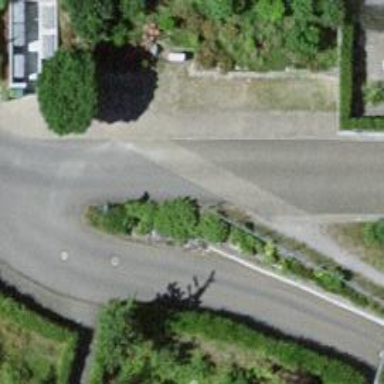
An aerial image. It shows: Kerb barrier.